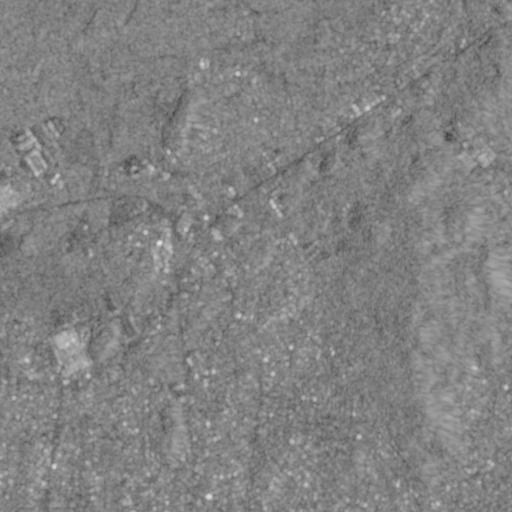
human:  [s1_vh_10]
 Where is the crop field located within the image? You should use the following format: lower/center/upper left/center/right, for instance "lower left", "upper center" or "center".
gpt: The crop field is located in the upper left of the image.
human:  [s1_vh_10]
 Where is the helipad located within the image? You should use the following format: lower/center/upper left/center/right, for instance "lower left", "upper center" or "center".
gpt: The helipad is located in the lower left of the image.
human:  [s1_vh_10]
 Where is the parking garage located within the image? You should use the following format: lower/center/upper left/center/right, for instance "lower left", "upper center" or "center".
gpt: The parking garage is located in the lower left of the image.
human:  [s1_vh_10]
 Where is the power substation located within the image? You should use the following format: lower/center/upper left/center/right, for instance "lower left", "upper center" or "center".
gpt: The power substation is located in the lower left of the image.
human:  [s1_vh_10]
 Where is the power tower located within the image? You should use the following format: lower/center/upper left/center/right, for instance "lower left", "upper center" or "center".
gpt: The power tower is located in the lower of the image.
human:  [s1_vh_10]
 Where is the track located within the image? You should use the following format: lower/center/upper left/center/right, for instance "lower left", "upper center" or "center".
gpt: The track is located in the center left of the image.
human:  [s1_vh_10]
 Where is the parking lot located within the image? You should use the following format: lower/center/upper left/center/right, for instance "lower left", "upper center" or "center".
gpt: There is no parking lot in the image.

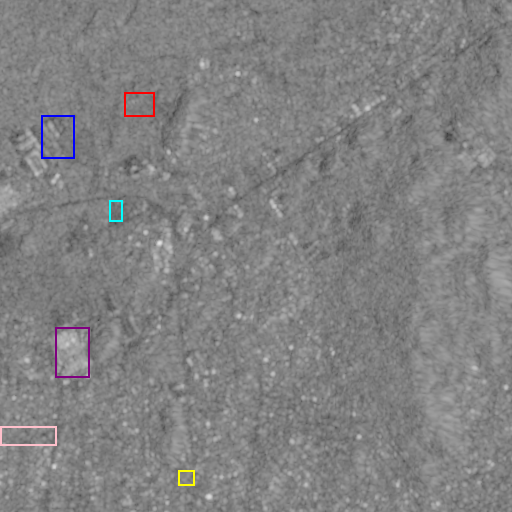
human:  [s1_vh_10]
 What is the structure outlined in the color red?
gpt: The structure outlined in red is a crop field.
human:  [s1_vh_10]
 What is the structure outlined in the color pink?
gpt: The structure outlined in pink is a park.
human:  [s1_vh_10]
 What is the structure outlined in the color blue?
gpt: The structure outlined in blue is a parking lot.
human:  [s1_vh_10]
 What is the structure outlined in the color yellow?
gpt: The structure outlined in yellow is a power substation.
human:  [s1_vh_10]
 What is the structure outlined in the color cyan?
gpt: The structure outlined in cyan is a track.
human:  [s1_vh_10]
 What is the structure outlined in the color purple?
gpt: The structure outlined in purple is a building.
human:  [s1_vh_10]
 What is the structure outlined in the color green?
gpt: There is no green outline.